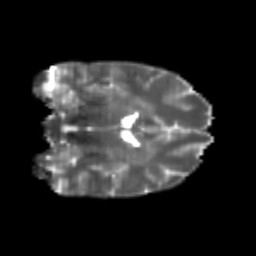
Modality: T2w
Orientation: coronal
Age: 23
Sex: male
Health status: healthy
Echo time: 0.074 s